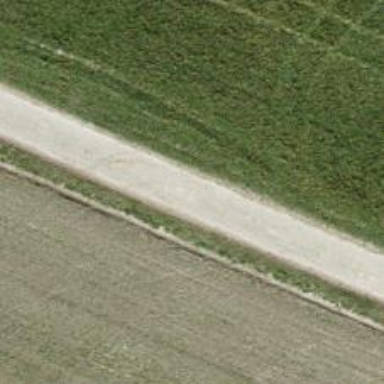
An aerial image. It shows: Well-maintained track road of grade 1.